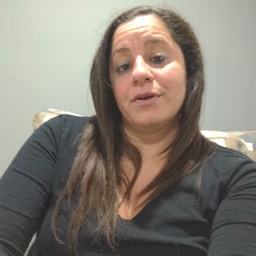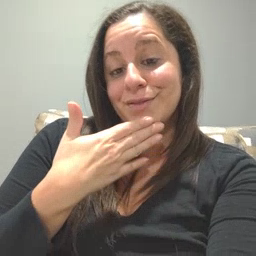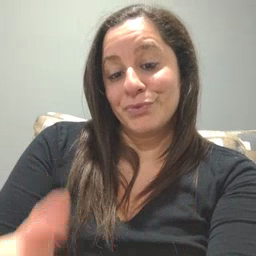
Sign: thankyou